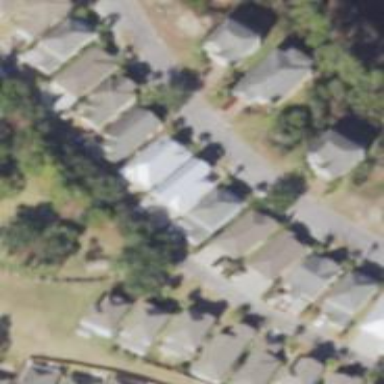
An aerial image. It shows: This residential area consists of single-family homes.